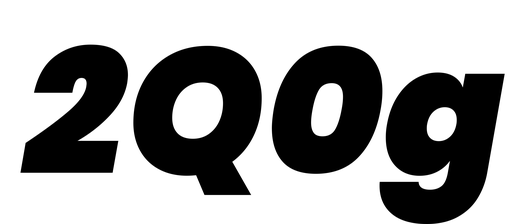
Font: Poppins-BlackItalic